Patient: sex M, age 26
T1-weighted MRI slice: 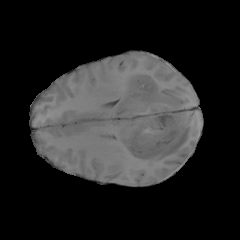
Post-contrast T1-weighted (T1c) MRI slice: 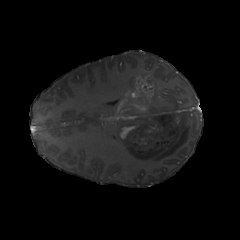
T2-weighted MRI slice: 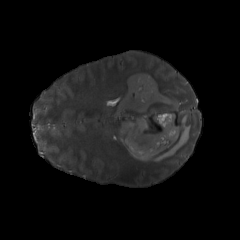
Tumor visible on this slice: yes
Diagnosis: Astrocytoma, IDH-mutant
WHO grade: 4